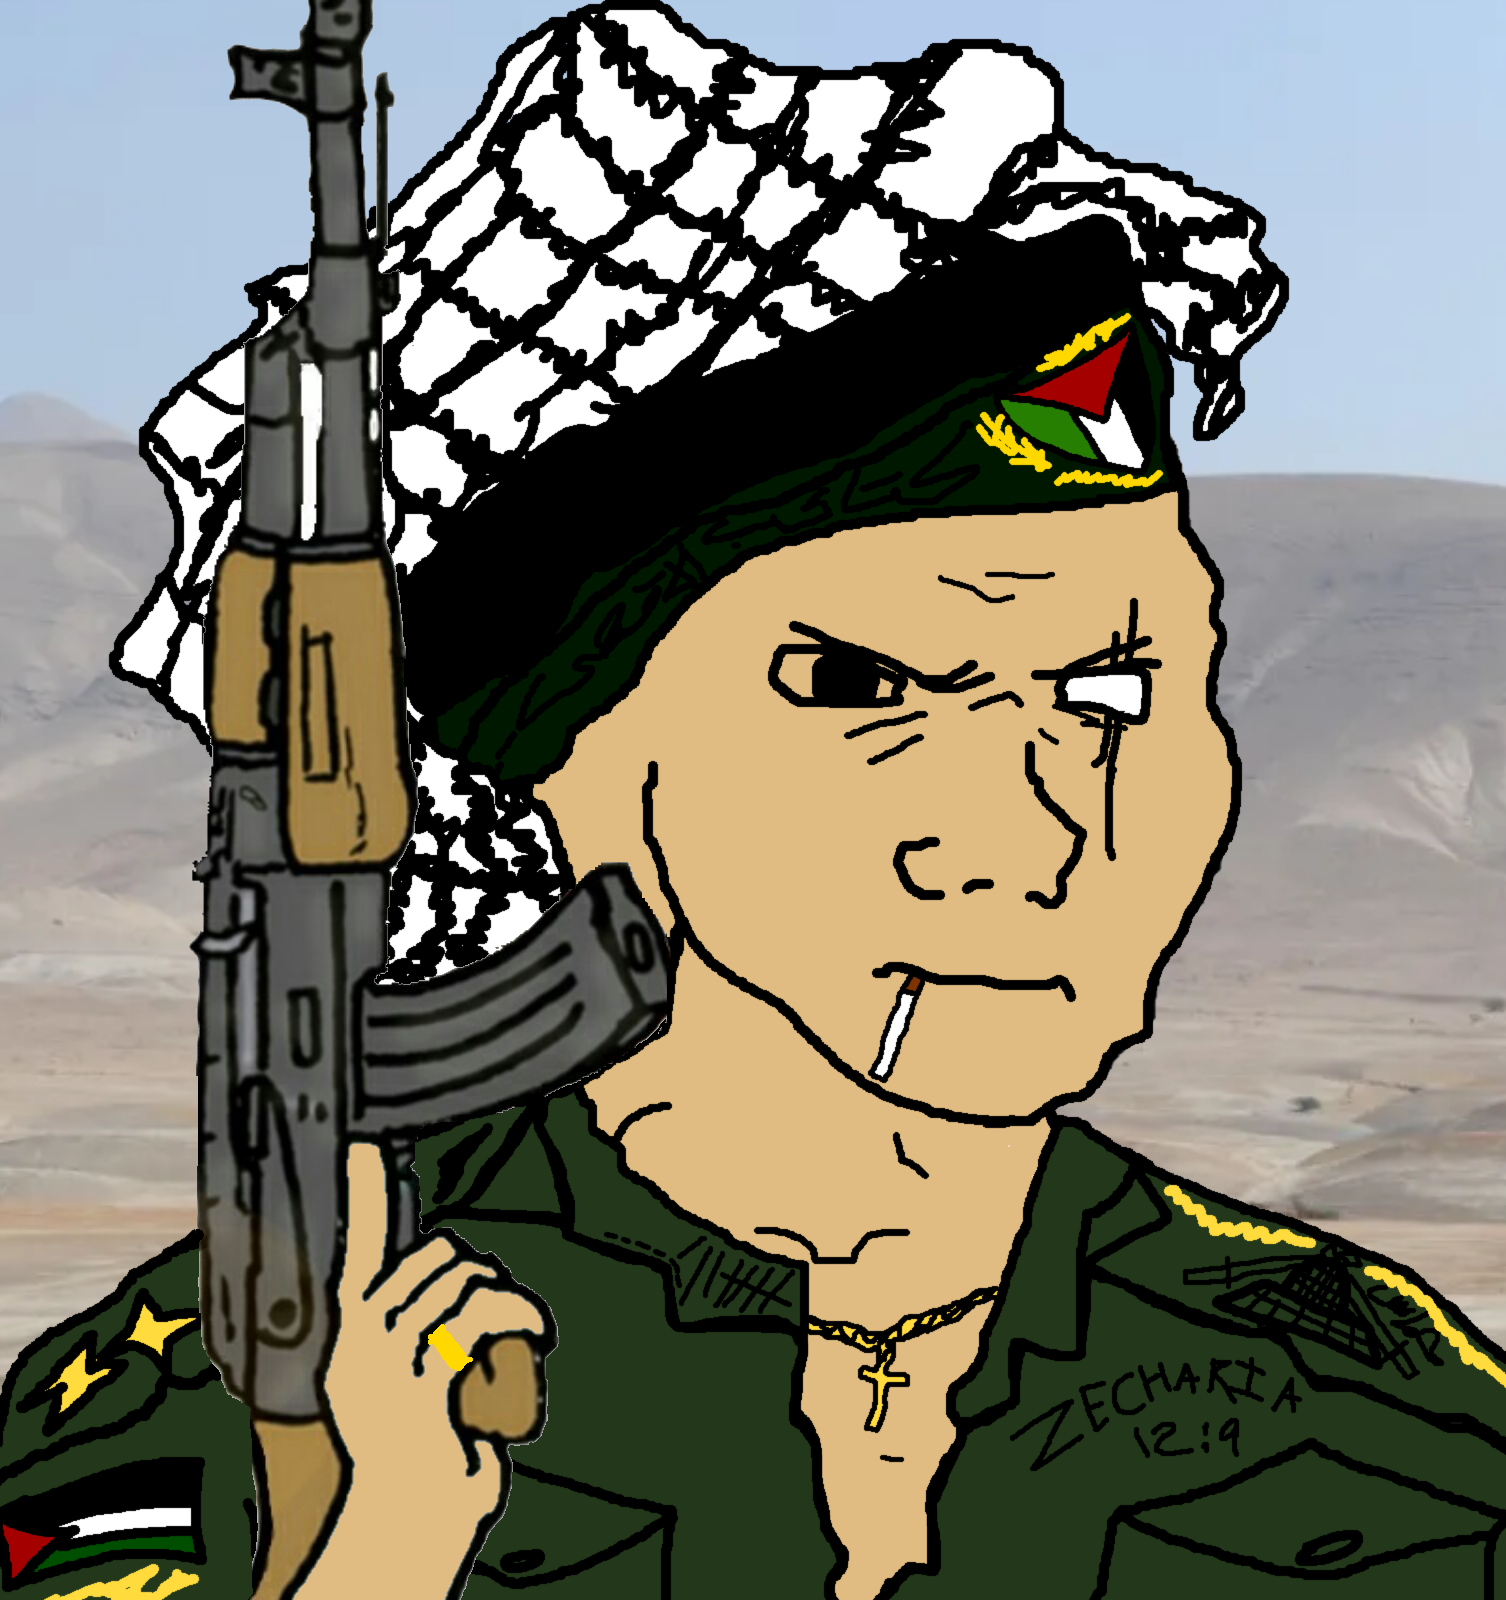
Label: 5_Wojak_with_Background